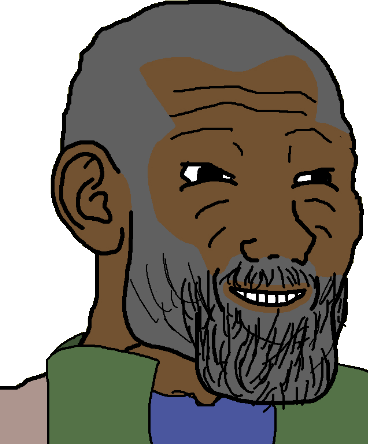
Label: 5_Grey_Chad